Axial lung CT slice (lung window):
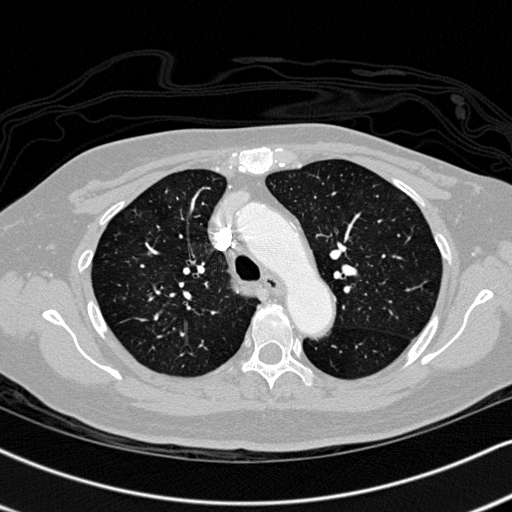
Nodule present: no